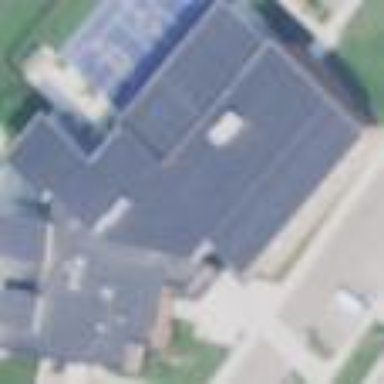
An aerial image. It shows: School building.